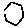
Label: hexagon